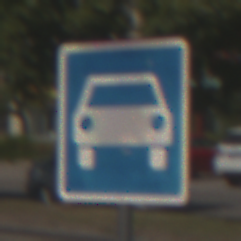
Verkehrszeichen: Kraftfahrstrasse
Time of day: Midday
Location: Outdoor (Urban)
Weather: Clear
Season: NotSpecified
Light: Natural